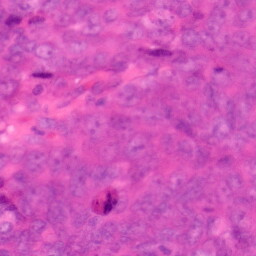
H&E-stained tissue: Colon